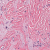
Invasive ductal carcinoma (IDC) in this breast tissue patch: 1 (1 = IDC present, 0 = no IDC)